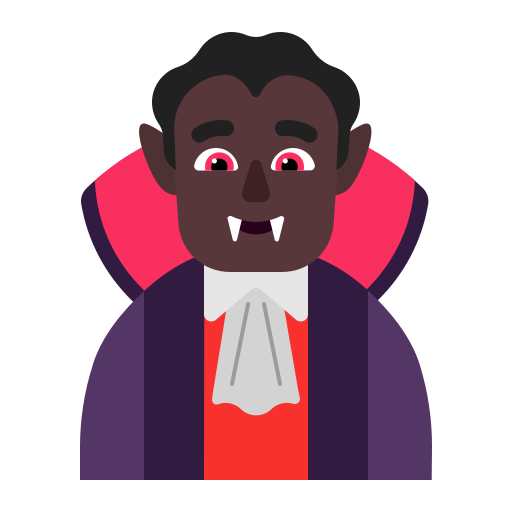
man vampire flat dark